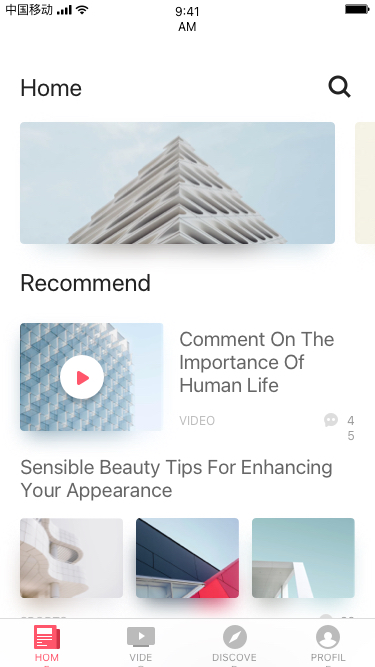
Text in this UI design:
Home
Recommend
Comment On The Importance Of Human Life
VIDEO
45
Sensible Beauty Tips For Enhancing Your Appearance
221
SPORTS
Chamomile Oil Which Chamomile Is Which